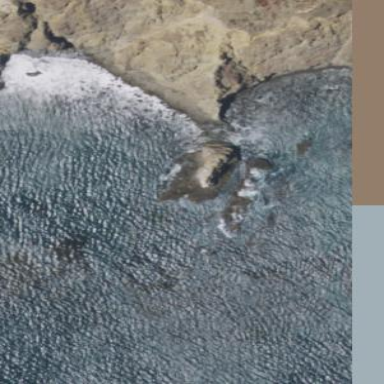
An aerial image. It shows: Natural rock reef.